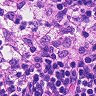
Metastatic tissue present: no